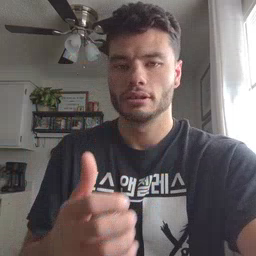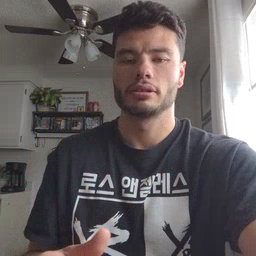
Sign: grass